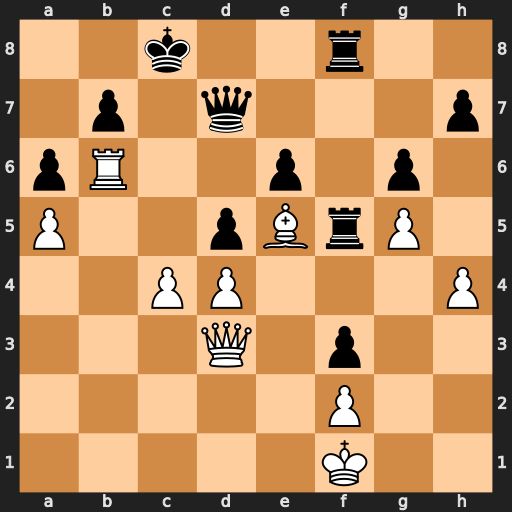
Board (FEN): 2k2r2/1p1q3p/pR2p1p1/P2pBrP1/2PP3P/3Q1p2/5P2/5K2
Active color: w
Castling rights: -
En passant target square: -
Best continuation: Qa3 R8f7 Qc5+ Qc7 Bxc7